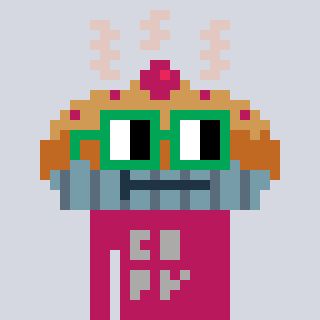
a pixel art character with square green glasses, a pie-shaped head and a darkpink-colored body on a cool background